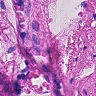
Metastatic tissue present: no